Question: I have the following situation:
One Destination can have Many Aliases
: I would like Destination to be the owner of this relationship, since if there was no destination, alias would not hold any meaning.
However, the database schema is like this:

DestinationAlias has idDestination as the Foreign Key and thus the @JoinColumn in hibernate annotation would be on DestinationAlias:
Destination:
'''
@OneToMany(fetch=FetchType.LAZY, cascade={CascadeType.ALL}, mappedBy = "mainCity")
public Set<DestinationAlias> getAliases() {
return aliases;
}
'''
DestinationAlias:
'''
@ManyToOne(fetch=FetchType.LAZY, cascade={CascadeType.ALL})
@JoinColumn(name="IDDESTINATION", nullable=false)
public Destination getMainCity() {
return mainCity;
}
'''
From this definition, DestinationAlias is the owner of this relationship since the 'mappedBy' is an attribute on Destination class.
Does hibernate require me to follow the 'database schema' and mark entity as the owner of the relationship or can it be done based on 'Logical' reasons ?
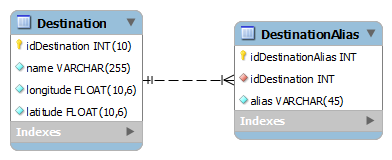
Answer: Ownership affects how hibernate would model the underlying database tables. If you omit the mappedBy attribute, hibernate would generate a join-table (like for an M-M relationship) between Destination and DestinationAlias, instead of a simple join column. Other than that, I'm curious as to what your actual issue is here. Is this purely cosmetic, or are there functional issues in play for you here?
EDIT: as this seems to be a purely cosmetic issue, my advice is to just accept the Hibernate semantic. While I agree that it might appear counter-intuitive that Hibernate would call DestinationAlias the "owner", that is just the nomenclature Hibernate decided on. It's not unique either and it comes from the notion that the "owner" is where the join-column resides.
Don't waste time trying to force hibernate to conform to your definitions when you don't have to.